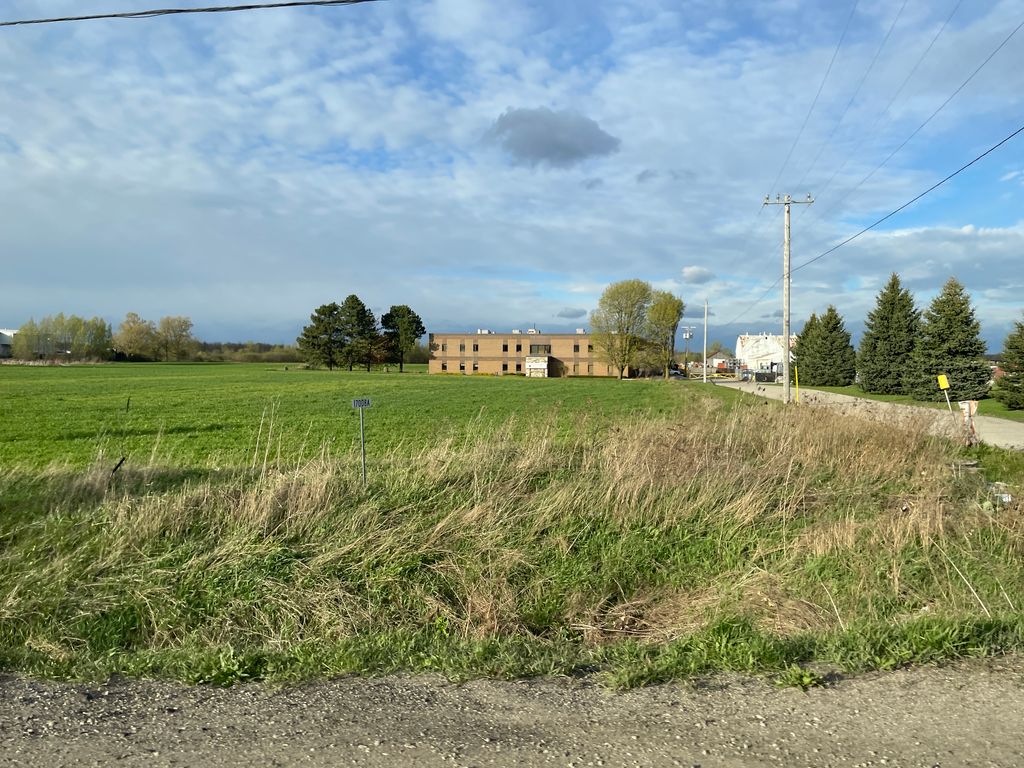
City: kitchener-waterloo